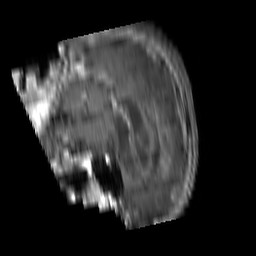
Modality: T1w
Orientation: sagittal
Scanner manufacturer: philips
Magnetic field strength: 3 T
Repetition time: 0.5247 s
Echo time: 0.01 s